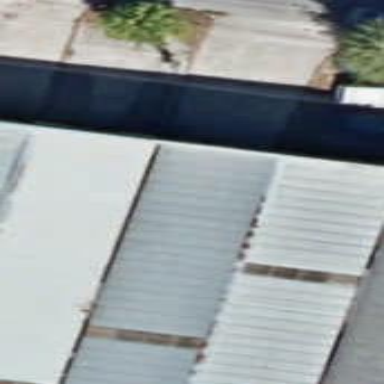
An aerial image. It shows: Warehouse building.